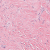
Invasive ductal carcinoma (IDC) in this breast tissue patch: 0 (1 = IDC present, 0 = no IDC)